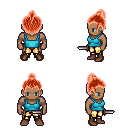
a pixel art fantasy rpg character, male body template, human, dark skin, teal pirate shirt, gold greaves, red short topknot hairstyle, brown shoes, dagger, four views (front, back, left, right), 2x2 character sprite sheet, small pixel art, hard edges, no anti-aliasing